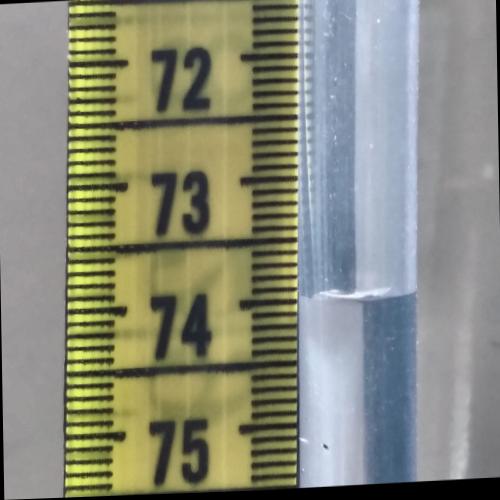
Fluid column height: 74.0 cm